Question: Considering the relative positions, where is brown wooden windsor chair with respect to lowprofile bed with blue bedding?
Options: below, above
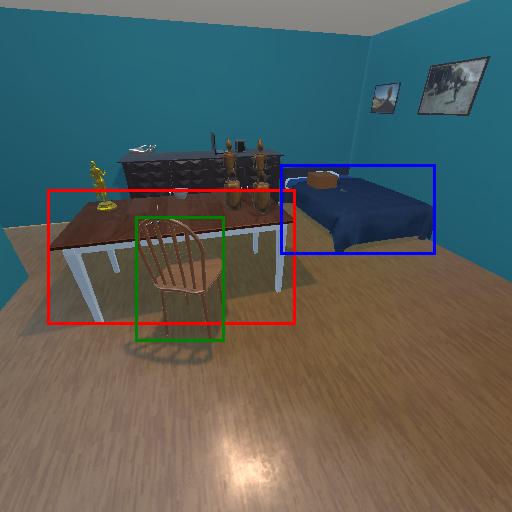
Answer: below